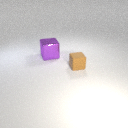
large purple metal cube behind small brown rubber cube